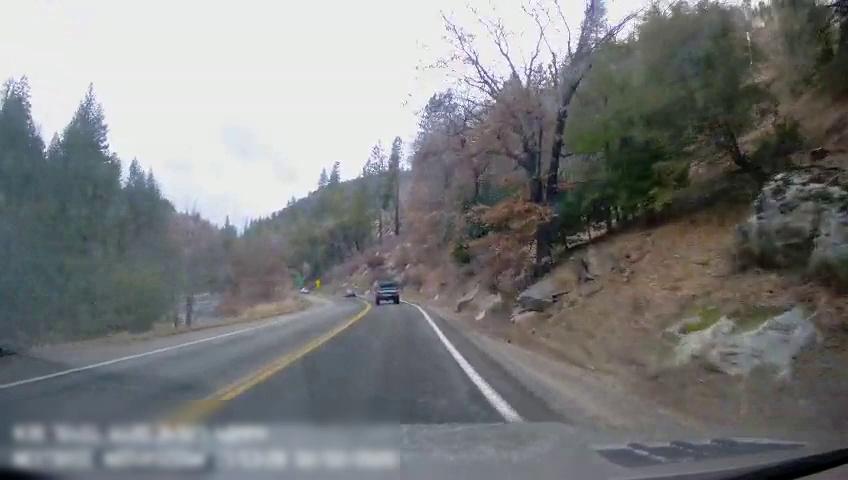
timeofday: Day
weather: Sunny
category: Drivable Space
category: Vehicles | Car
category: Vehicles | Truck
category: Lanes | Current Lane
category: Lanes | Current Lane
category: Lanes | Alternate Lane